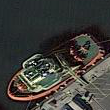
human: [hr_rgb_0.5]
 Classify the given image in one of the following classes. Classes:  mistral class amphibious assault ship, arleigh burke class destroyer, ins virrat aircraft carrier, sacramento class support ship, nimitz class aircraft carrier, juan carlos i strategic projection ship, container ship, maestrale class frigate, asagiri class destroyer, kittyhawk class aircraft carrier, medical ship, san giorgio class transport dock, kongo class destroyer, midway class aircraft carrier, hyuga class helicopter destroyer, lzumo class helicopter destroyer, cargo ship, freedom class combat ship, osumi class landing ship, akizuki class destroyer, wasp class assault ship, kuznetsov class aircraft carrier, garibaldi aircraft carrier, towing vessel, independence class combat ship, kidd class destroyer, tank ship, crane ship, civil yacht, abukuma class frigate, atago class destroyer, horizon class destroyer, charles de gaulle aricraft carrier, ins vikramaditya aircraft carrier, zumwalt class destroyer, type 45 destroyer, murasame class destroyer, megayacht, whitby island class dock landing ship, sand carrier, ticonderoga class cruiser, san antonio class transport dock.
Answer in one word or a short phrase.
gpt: Towing vessel